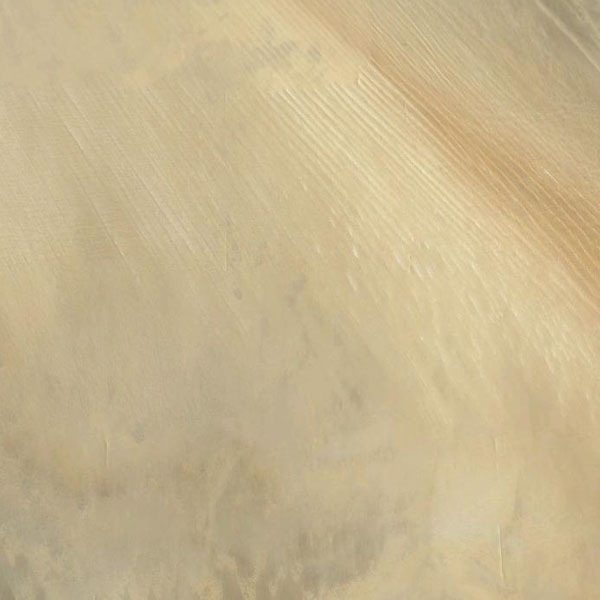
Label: Desert